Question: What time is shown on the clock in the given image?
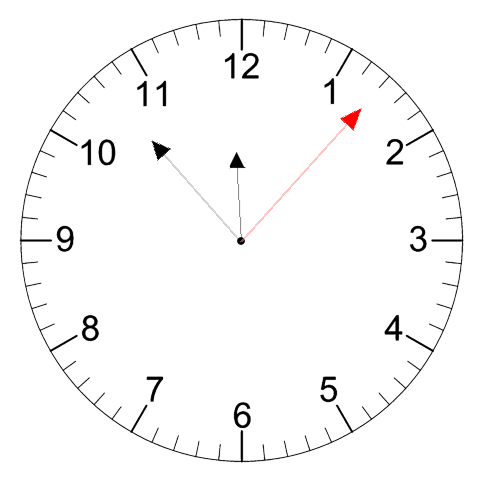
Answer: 11:53:07